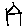
Label: house